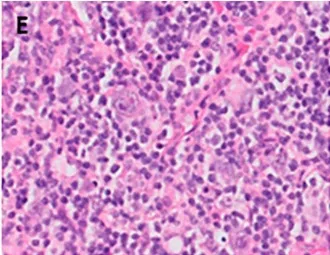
EBER (Epstein-Barr encoding region) shows sparse positive small, and ,slightly enlarged lymphocytes, but HRS-cells are negative.
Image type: pathology (h&e)